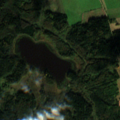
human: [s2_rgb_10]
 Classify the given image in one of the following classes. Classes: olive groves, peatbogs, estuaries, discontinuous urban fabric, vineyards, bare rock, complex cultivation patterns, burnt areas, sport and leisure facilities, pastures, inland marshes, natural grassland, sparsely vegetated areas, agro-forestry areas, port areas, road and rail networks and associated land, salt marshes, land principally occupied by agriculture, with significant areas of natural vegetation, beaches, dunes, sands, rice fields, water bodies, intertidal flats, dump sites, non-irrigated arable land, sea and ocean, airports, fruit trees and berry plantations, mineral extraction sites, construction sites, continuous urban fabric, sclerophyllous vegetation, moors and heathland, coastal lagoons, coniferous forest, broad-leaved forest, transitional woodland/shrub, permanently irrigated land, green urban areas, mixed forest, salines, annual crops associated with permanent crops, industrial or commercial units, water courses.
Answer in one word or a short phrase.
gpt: pastures, land principally occupied by agriculture, with significant areas of natural vegetation, coniferous forest, mixed forest